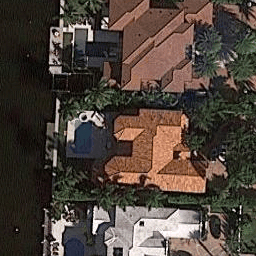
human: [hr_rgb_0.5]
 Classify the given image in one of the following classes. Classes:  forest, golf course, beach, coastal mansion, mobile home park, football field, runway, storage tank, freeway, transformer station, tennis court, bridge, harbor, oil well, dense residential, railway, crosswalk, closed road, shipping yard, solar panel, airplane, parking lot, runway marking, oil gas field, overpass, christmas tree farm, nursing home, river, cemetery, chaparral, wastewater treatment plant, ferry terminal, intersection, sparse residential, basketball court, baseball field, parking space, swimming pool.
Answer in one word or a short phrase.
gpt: coastal mansion